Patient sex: M
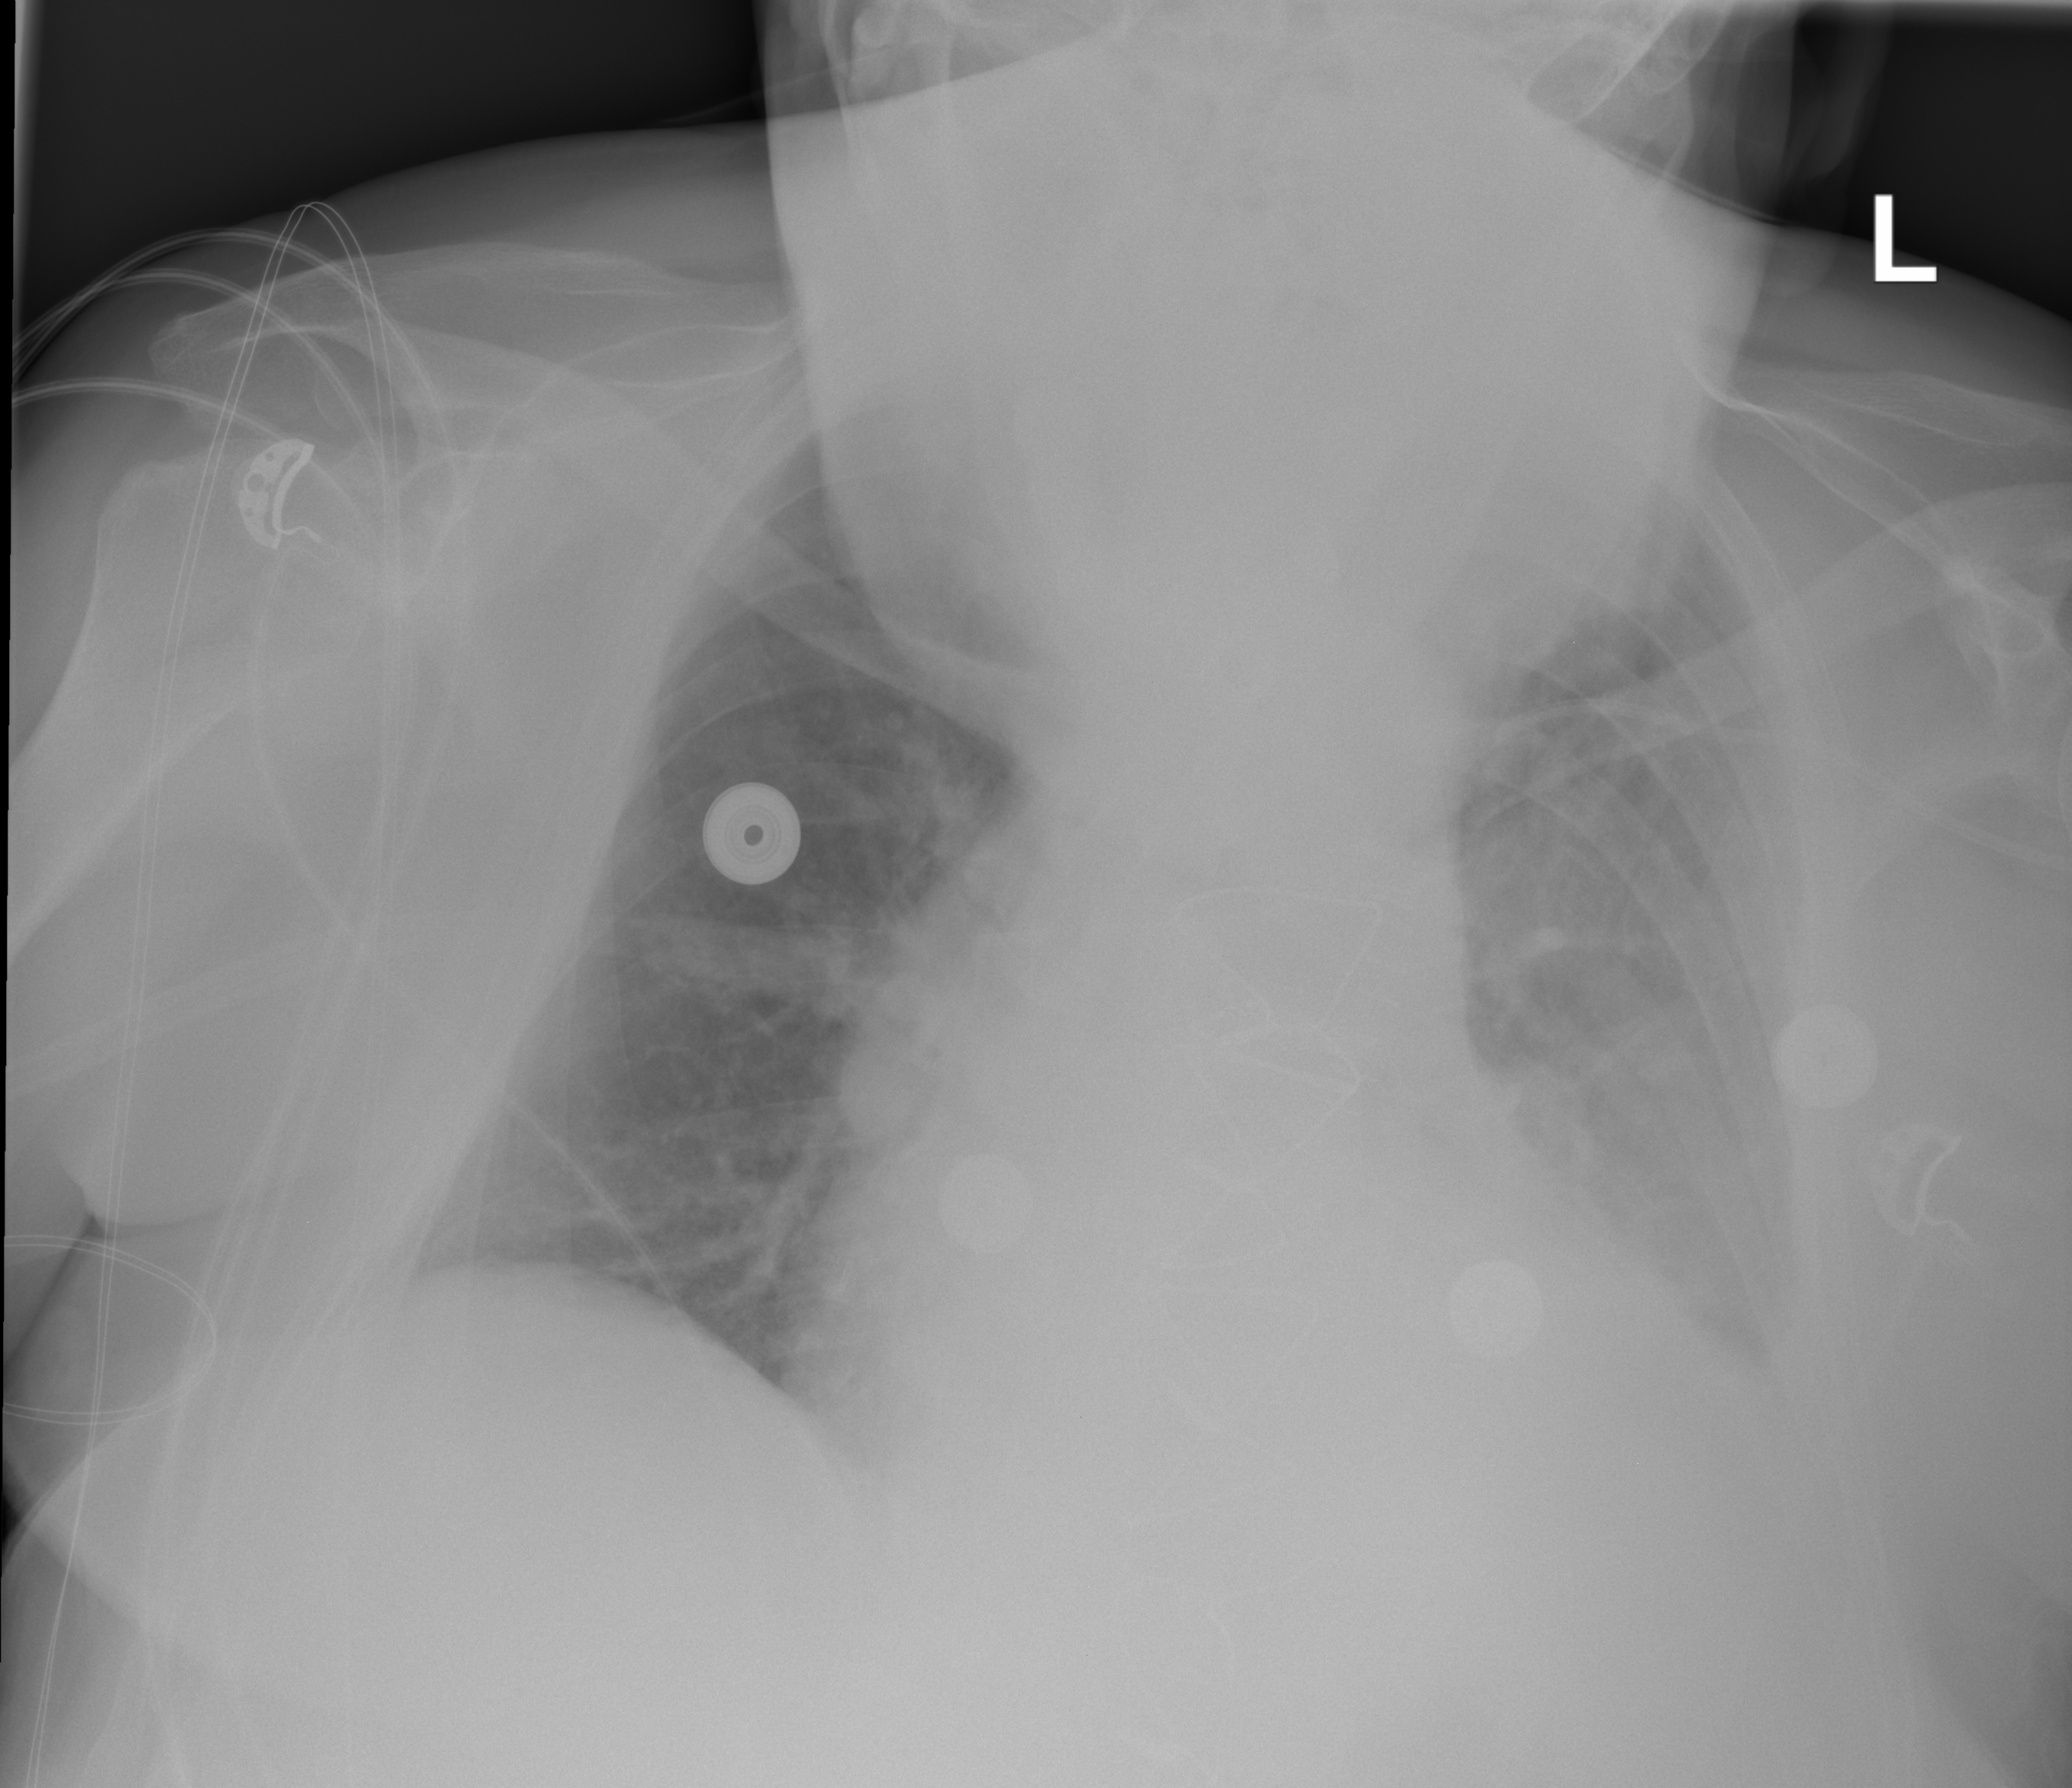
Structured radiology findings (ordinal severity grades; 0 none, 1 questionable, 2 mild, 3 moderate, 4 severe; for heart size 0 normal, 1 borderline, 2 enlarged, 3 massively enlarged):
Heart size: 2
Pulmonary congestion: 2
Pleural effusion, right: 0
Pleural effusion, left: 2
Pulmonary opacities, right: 1
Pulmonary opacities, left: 2
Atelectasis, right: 0
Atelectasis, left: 2